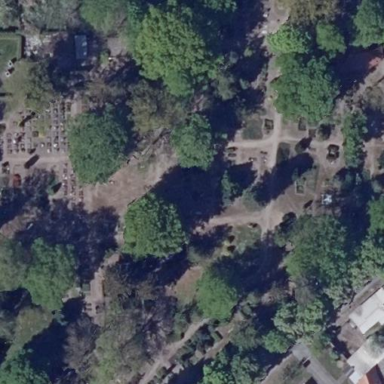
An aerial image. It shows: Cemetery.